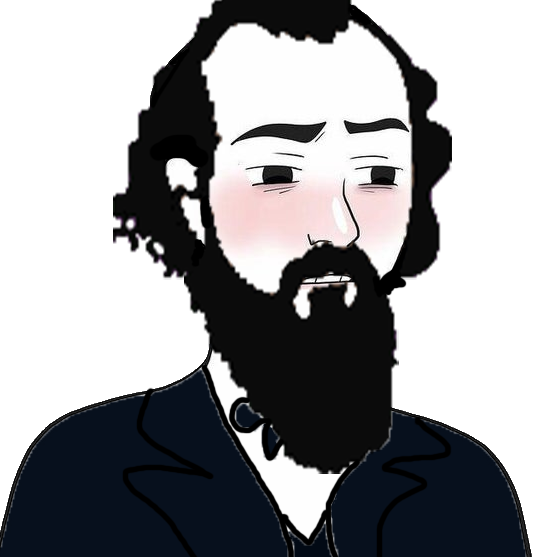
Label: 5_Twinkjak